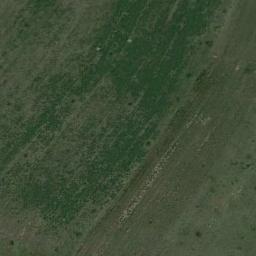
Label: meadow